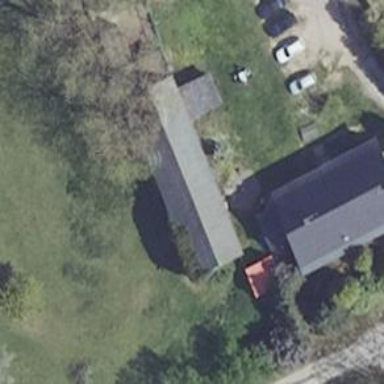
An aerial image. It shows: Shed.